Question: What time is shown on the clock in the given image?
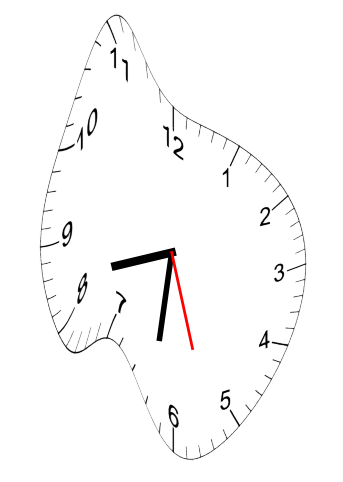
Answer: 08:31:27